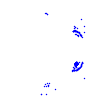
Particle: electron